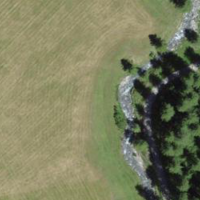
EUNIS habitat code: 26
Species observed at this site:
Parnassia palustris
Dryas octopetala